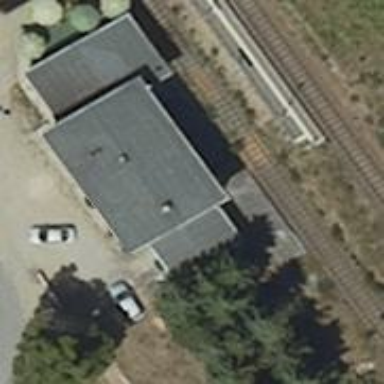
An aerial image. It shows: Mechanical signal box along the railway.